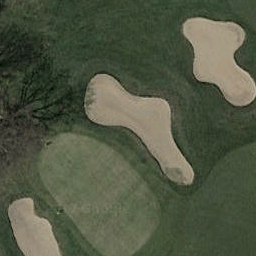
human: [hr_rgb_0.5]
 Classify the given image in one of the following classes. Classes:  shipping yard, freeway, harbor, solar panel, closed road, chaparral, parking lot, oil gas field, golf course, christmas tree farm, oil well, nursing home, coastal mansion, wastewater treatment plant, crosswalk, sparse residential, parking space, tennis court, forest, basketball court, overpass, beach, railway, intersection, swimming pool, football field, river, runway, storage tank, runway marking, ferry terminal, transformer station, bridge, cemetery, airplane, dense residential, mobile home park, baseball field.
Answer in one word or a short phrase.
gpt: golf course